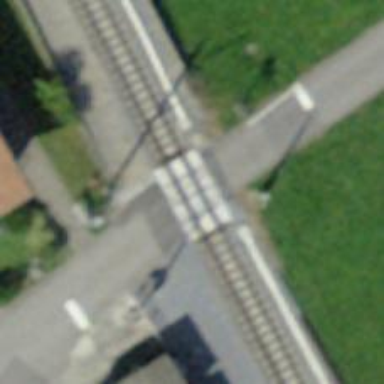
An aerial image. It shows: Level crossing along the railway.